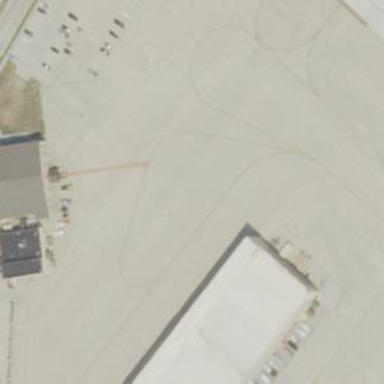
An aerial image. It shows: Image of taxiway at airport.